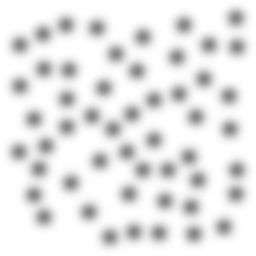
Squares: 0
Triangles: 0
Stars: 52
Total shapes: 52